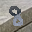
Label: 8